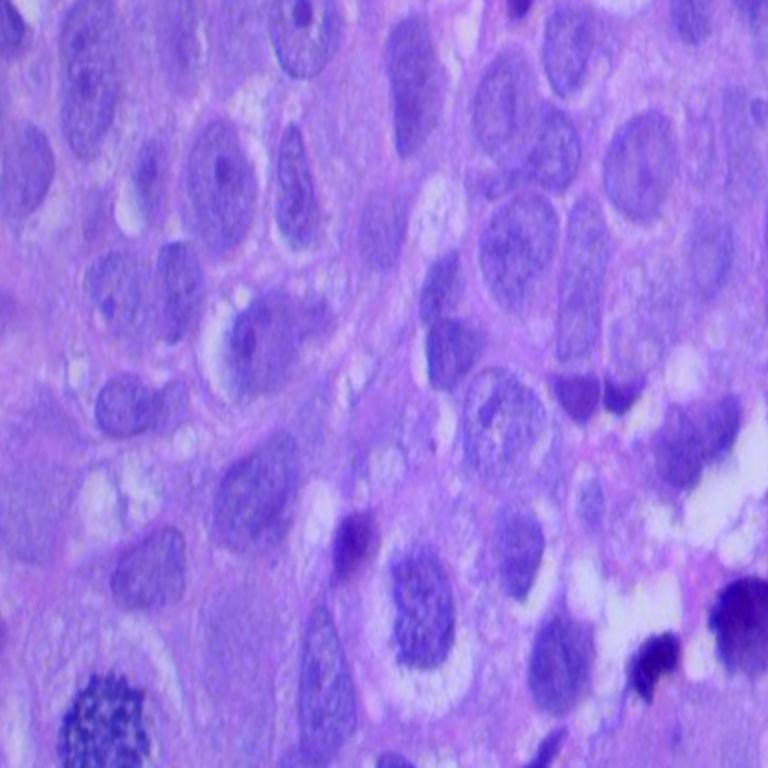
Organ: lung
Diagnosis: squamous carcinomas